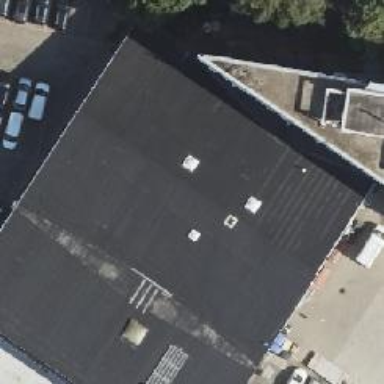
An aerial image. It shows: Building with flat roof made of tar paper.